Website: crate-barrel
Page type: delivery-shipping
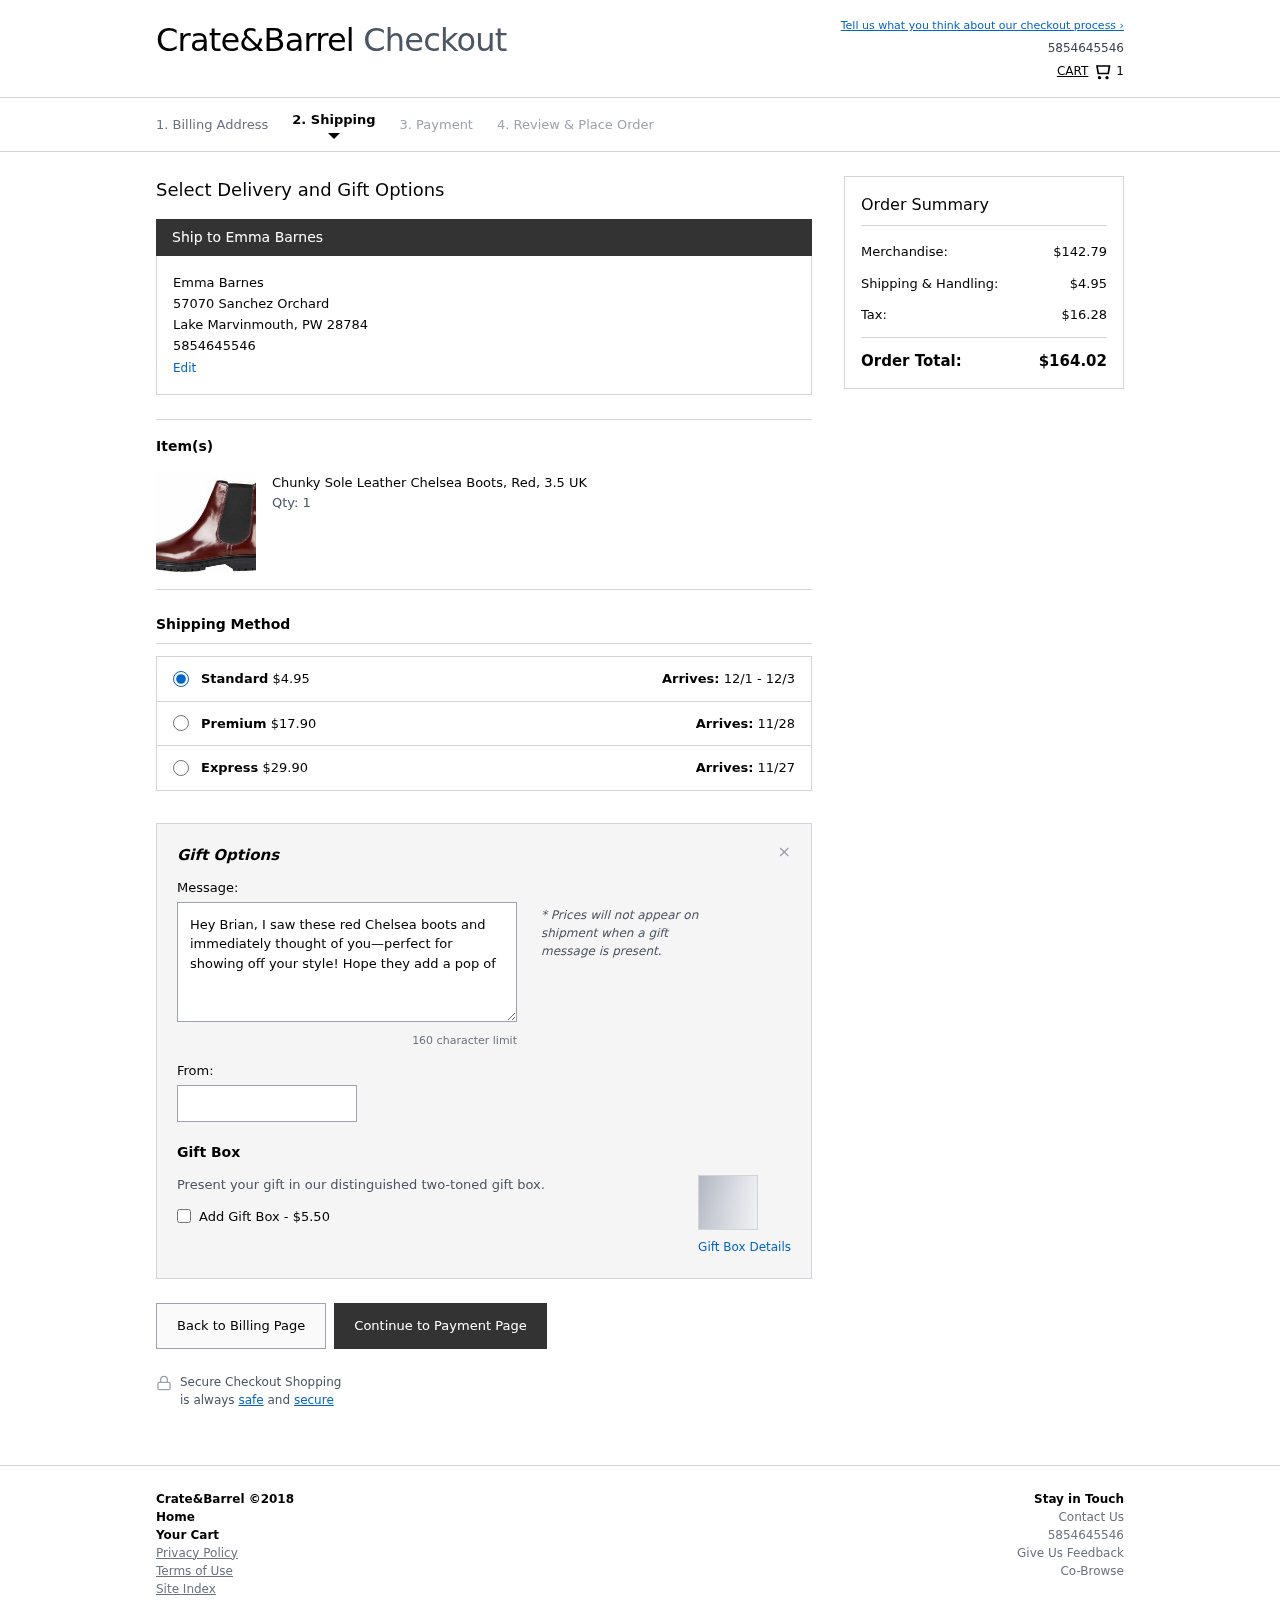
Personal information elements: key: PII_CITY
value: Lake Marvinmouth
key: PII_FULLNAME
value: Emma Barnes
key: PII_PHONE
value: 5854645546
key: PII_POSTCODE
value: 28784
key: PII_STATE_ABBR
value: PW
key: PII_STREET
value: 57070 Sanchez Orchard
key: PII_FIRSTNAME
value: Emma
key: PII_LASTNAME
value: Barnes
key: PII_FULLNAME2
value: Emma Barnes
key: PII_FULLNAME3
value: Emma Barnes
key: PII_FIRSTNAME2
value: Emma
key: PII_FIRSTNAME3
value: Emma
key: PII_LASTNAME2
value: Barnes
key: PII_LASTNAME3
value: Barnes
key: PII_FIRSTNAME_DERIVED
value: Emma
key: PII_LASTNAME_DERIVED
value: Barnes
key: PII_FULLNAME_DERIVED
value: Emma Barnes
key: PII_NAME_FULL_DERIVED
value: Emma Barnes
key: PII_PHONE_LINE
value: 5546
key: PII_PHONE_SUFFIX
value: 5546
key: PII_PHONE2
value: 5854645546
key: PII_PHONE3
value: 5854645546
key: PII_PHONE_NUMERIC
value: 5854645546
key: PII_PHONE_LINE_NUMERIC
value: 5546
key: PII_PHONE_SUFFIX_NUMERIC
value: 5546
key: PII_PHONE2_NUMERIC
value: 5854645546
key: PII_PHONE3_NUMERIC
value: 5854645546
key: PII_PHONE_DIGITS
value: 5854645546
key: PII_PHONE_LAST4
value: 5546
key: PII_GIFT_MESSAGE
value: Hey Brian, I saw these red Chelsea boots and immediately thought of you—perfect for showing off your style! Hope they add a pop of color to your wardrobe and keep you looking sharp! Enjoy!
Emma
Product elements: key: PRODUCT1_NAME
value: Chunky Sole Leather Chelsea Boots, Red, 3.5 UK
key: PRODUCT1_QUANTITY
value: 1
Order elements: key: ORDER_NUM_ITEMS
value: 1
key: ORDER_SHIPPING_COST
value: $4.95
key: ORDER_DELIVERY_DATE
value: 12/1 - 12/3
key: PREMIUM_SHIPPING_COST
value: $17.90
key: PREMIUM_DELIVERY_DATE
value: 11/28
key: EXPRESS_SHIPPING_COST
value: $29.90
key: EXPRESS_DELIVERY_DATE
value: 11/27
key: ORDER_SUBTOTAL
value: $142.79
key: ORDER_SHIPPING_COST2
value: $4.95
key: ORDER_TAX
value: $16.28
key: ORDER_TOTAL
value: $164.02